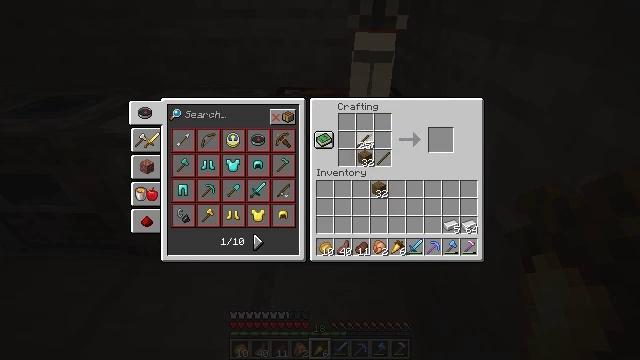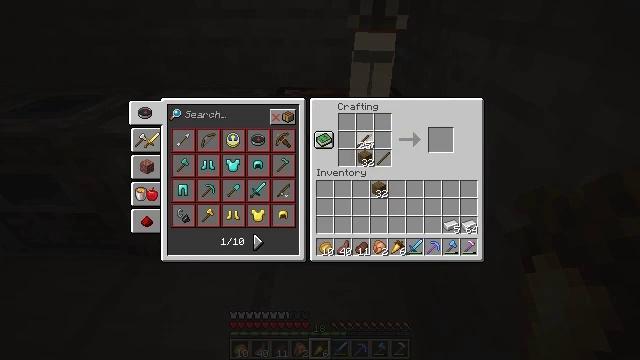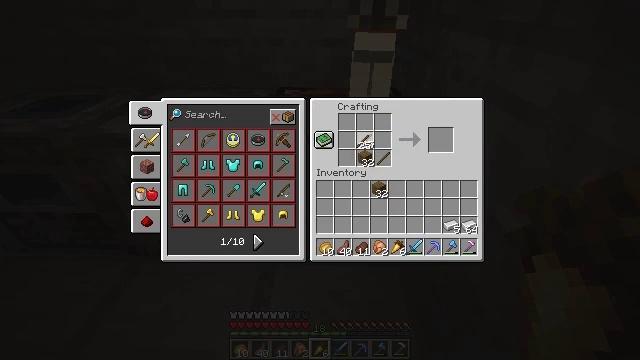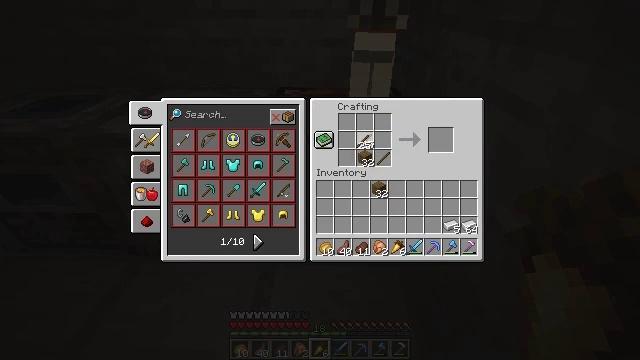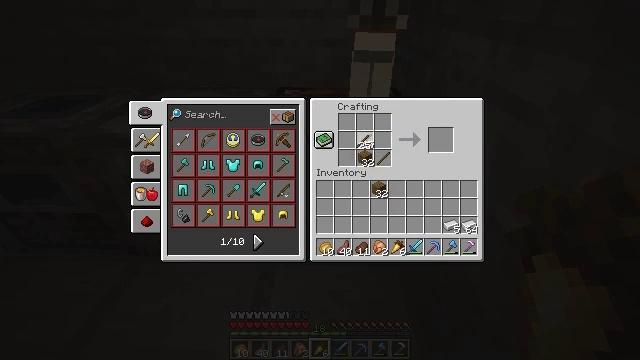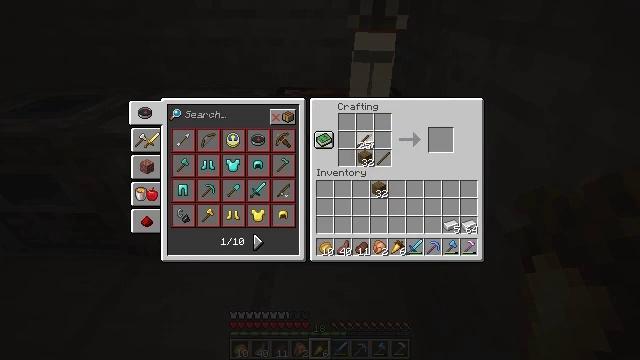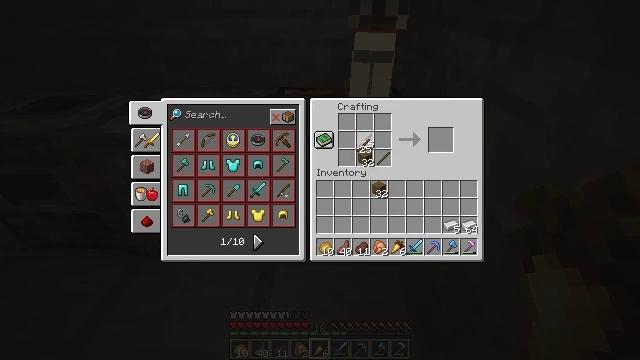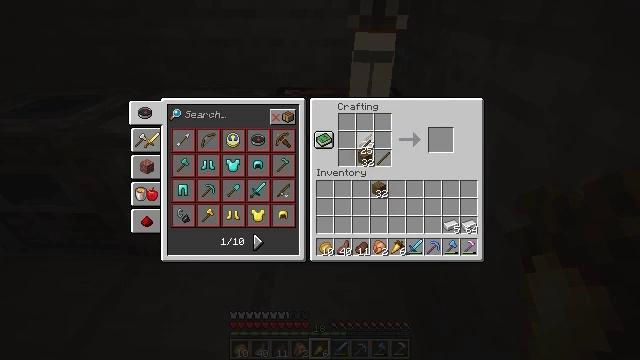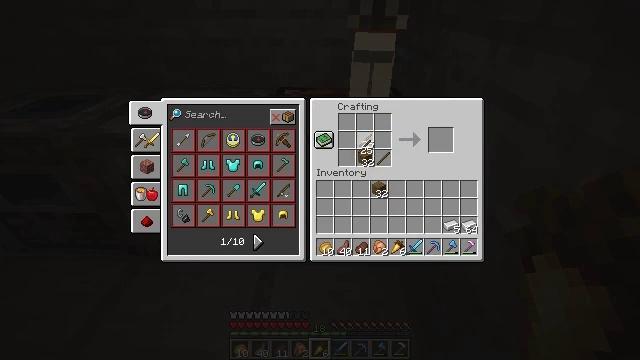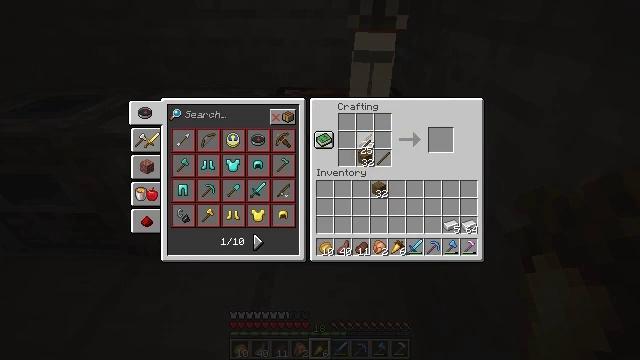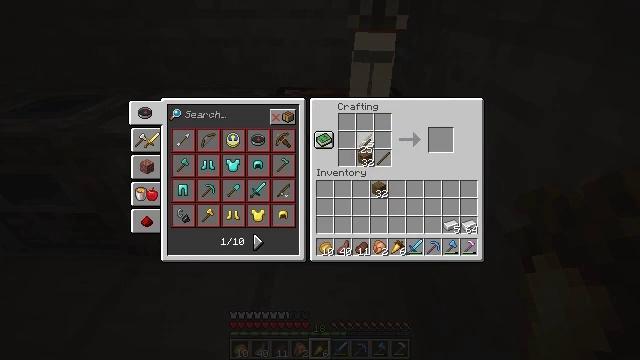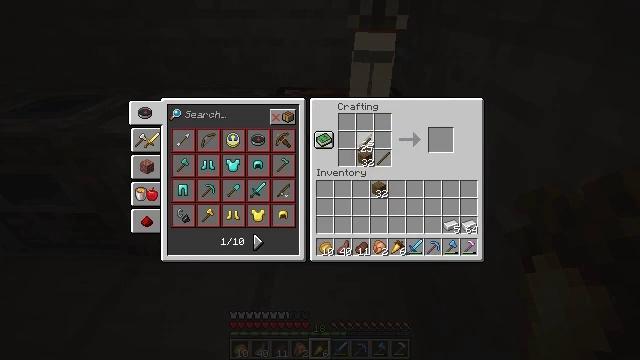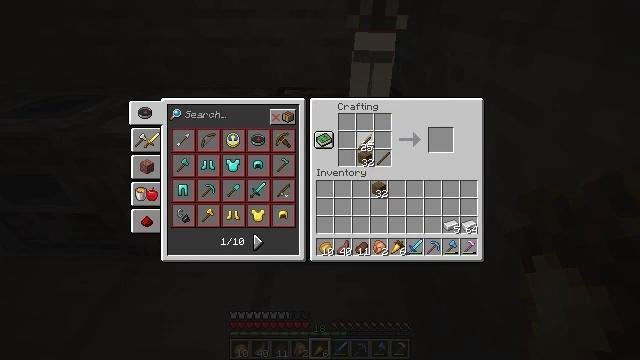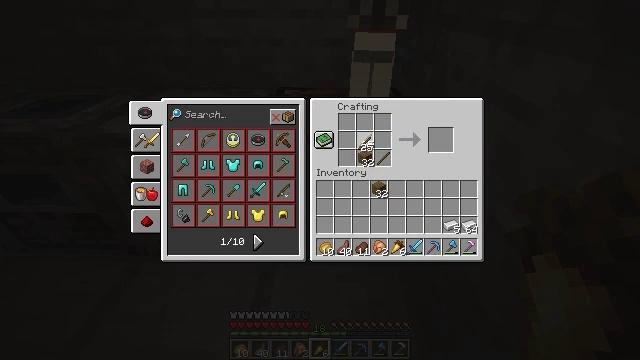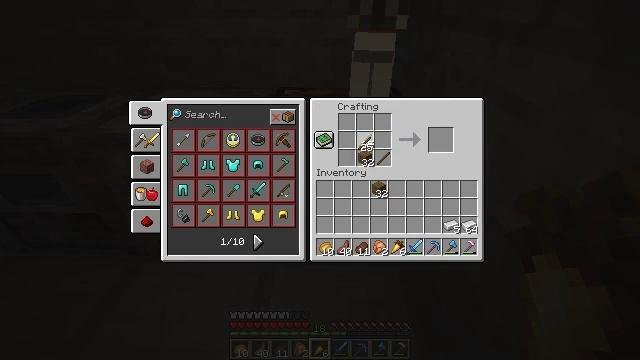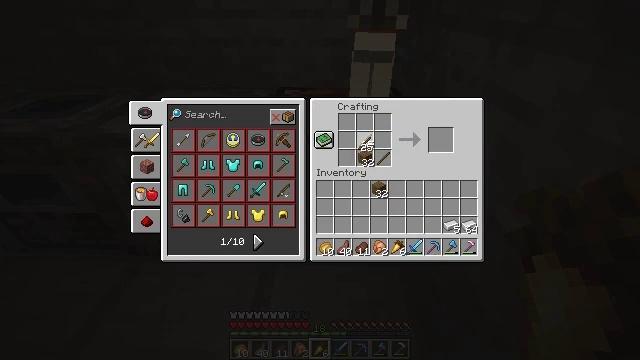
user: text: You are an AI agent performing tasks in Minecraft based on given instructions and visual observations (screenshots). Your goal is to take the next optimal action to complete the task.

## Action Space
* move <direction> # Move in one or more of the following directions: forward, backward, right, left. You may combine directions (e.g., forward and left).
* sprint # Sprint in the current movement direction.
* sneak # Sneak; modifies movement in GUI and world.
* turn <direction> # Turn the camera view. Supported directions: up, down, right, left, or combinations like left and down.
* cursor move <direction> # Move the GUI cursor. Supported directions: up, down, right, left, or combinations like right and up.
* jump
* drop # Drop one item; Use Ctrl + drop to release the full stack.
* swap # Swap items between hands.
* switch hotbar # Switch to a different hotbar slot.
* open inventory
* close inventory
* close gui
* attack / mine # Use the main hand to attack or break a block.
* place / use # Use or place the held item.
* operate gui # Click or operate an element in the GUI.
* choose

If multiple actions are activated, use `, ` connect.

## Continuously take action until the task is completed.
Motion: motion action
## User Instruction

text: Open the crafting table and make a tripwire hook.
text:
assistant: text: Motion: no_op
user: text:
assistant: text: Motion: no_op
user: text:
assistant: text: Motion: no_op
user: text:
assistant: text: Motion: no_op
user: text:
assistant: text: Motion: no_op
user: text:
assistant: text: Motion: no_op
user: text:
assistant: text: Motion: no_op
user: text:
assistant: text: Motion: no_op
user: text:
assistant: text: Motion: no_op
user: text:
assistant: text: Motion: no_op
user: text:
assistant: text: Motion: no_op
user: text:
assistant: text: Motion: no_op
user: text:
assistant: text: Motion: no_op
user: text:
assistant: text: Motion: use / place
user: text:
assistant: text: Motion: use / place
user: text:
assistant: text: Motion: no_op
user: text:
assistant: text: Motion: no_op
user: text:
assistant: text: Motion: no_op
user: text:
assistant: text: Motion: no_op
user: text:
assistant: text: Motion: no_op
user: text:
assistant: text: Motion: no_op
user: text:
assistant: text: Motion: use / place
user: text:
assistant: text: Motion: use / place
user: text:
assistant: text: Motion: use / place
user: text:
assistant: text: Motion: no_op
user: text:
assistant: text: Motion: no_op
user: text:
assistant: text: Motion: no_op
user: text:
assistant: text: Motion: no_op
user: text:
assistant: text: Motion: no_op
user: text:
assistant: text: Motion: no_op